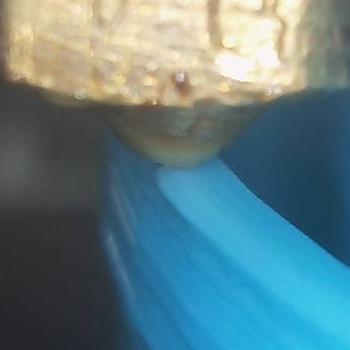
Flow rate: 168%